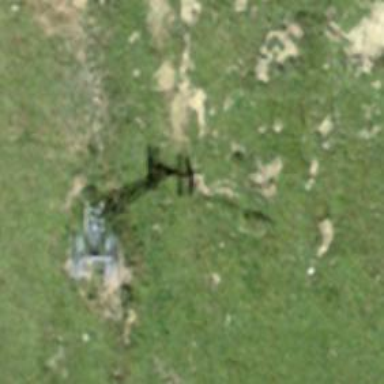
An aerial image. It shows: Pylon for aerialway.